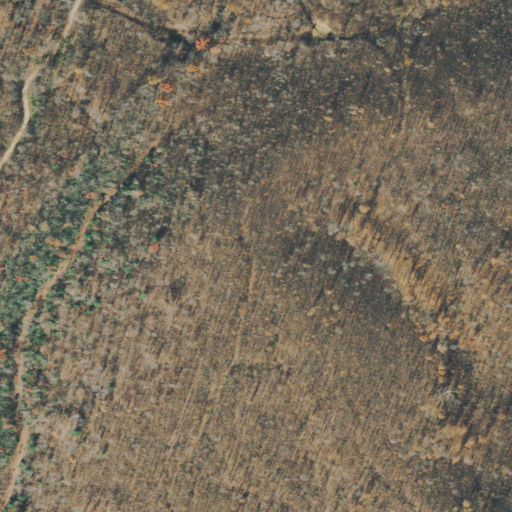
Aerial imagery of mountain in Tennessee named Slaty Knob containing deciduous forest, open development, and shrub